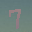
Label: 7